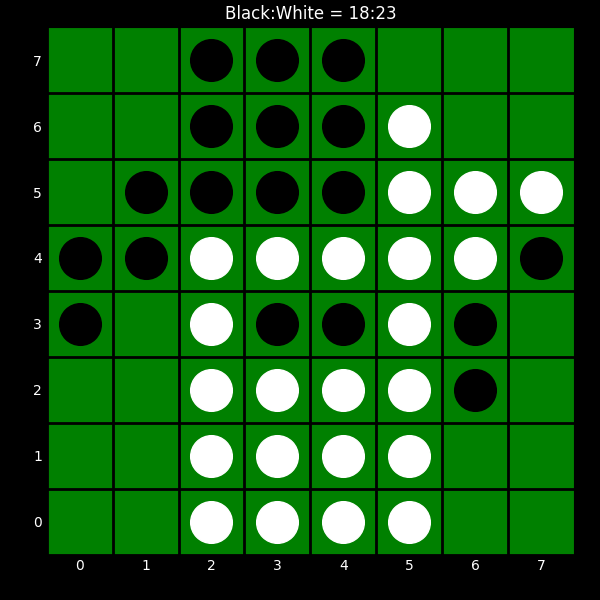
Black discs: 18
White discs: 23